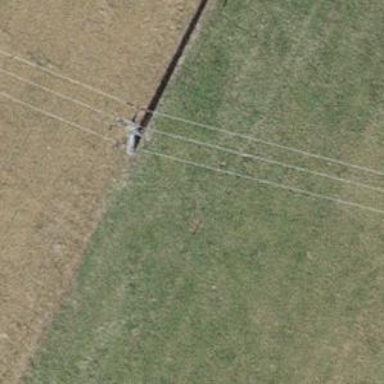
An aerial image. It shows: Minor power line.